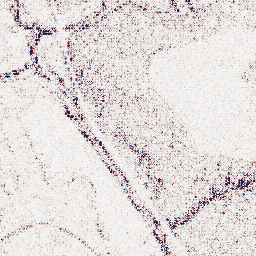
Category: wavelet
Decomposition family: wavelet_reverse_biorthogonal
Decomposition parameters: wavelet: rbio2.4
level: 1
Upsampling method: edge_directed
Upsampling parameters: scale: 2
Upsampling scale: 2